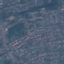
Land use / land cover class: Residential